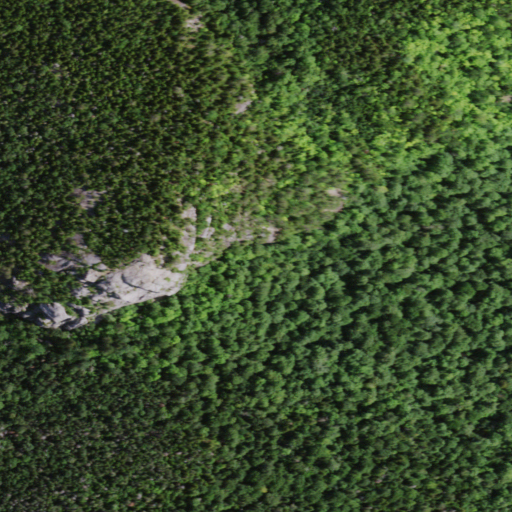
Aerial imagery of mountain in New York named Rooster Comb containing deciduous forest, evergreen forest, and mixed forest